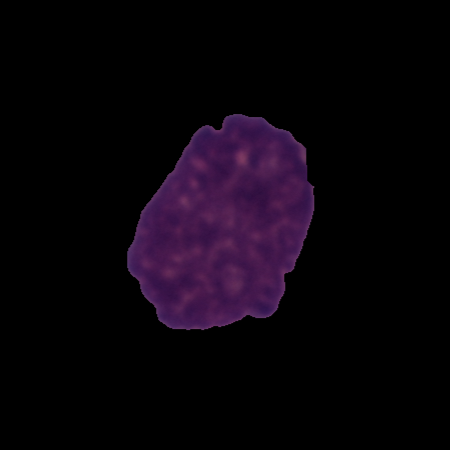
Label: cancer